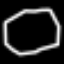
Label: octagon